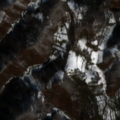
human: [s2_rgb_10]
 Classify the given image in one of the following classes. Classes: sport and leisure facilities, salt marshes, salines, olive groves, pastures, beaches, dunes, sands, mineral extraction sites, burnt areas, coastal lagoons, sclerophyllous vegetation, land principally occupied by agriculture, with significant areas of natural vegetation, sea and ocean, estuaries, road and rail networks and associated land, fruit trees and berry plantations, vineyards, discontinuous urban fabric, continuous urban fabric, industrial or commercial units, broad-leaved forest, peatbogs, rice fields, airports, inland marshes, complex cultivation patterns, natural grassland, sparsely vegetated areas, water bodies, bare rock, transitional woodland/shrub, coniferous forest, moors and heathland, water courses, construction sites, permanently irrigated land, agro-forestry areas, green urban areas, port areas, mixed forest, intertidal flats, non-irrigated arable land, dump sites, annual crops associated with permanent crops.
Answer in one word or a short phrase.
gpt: land principally occupied by agriculture, with significant areas of natural vegetation, broad-leaved forest, natural grassland